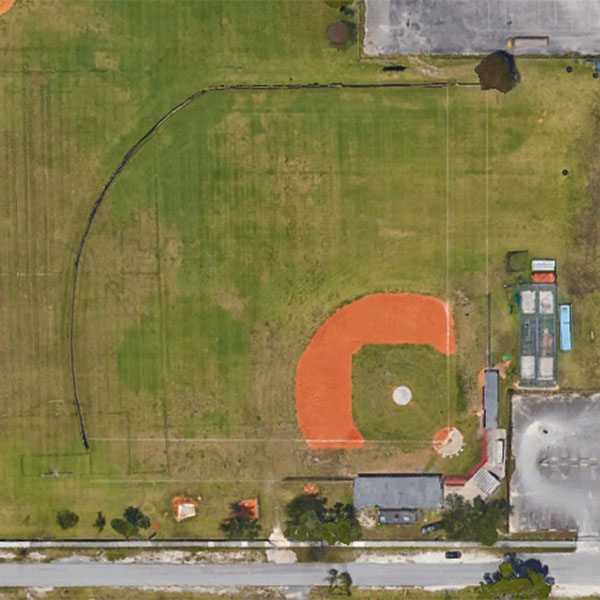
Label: BaseballField